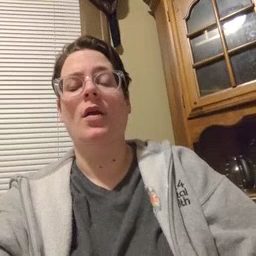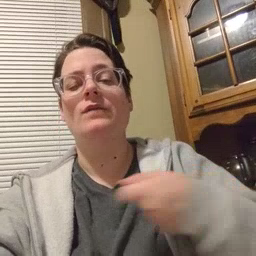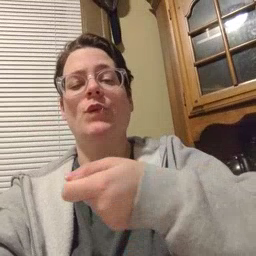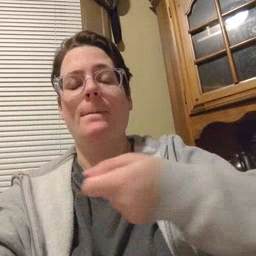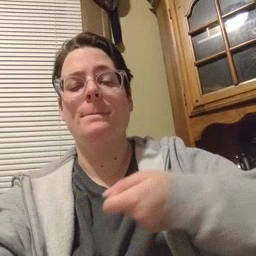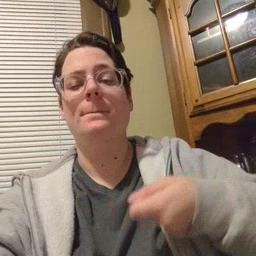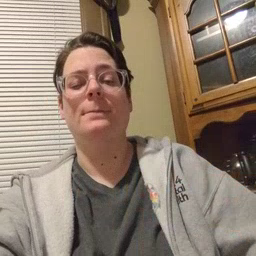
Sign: vacuum